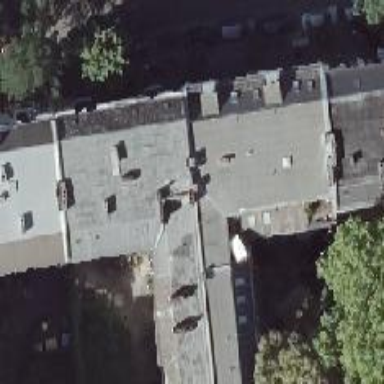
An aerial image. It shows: Building consisting of apartments with double saltbox roof shape.